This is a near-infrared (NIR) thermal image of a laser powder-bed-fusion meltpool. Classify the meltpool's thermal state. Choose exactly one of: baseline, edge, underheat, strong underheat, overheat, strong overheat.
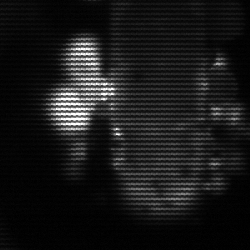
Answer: strong underheat